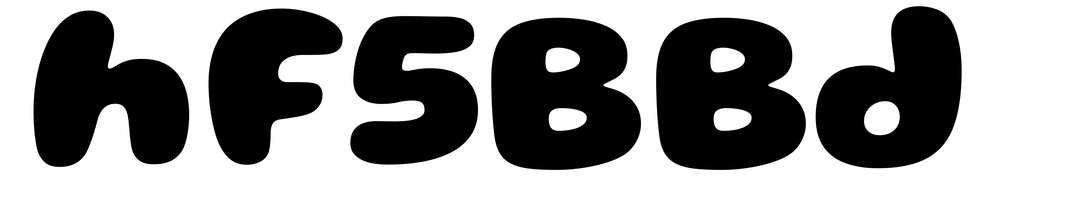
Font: Gluten_ExtraBold